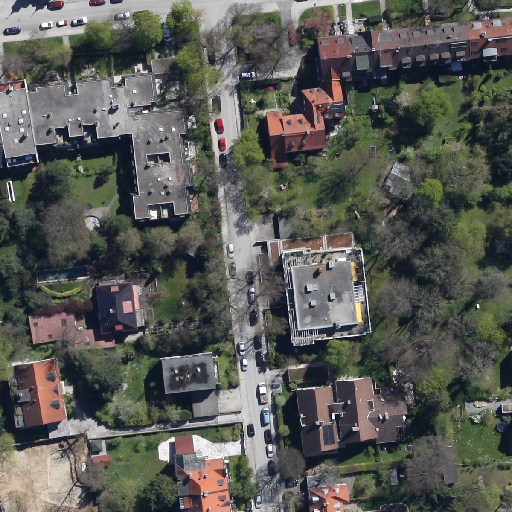
Referring expression: van